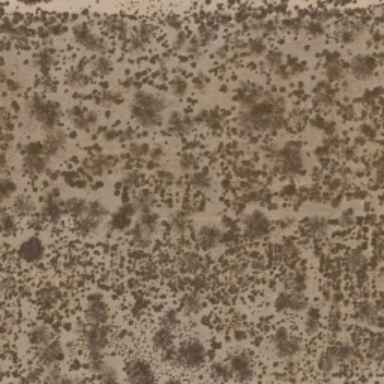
This is a chaparral .